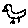
Label: bird